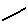
Label: line